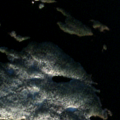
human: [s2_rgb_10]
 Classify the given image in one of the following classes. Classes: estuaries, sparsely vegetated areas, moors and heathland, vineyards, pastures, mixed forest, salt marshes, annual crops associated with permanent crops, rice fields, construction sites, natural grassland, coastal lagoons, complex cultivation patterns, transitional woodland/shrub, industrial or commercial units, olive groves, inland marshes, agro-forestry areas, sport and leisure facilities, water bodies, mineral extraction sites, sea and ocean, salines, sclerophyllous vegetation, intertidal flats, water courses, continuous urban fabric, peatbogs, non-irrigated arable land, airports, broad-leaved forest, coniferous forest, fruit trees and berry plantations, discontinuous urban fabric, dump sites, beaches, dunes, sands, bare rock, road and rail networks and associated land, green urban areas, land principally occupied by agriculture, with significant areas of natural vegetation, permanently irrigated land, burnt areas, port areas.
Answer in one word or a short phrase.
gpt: coniferous forest, mixed forest, water bodies